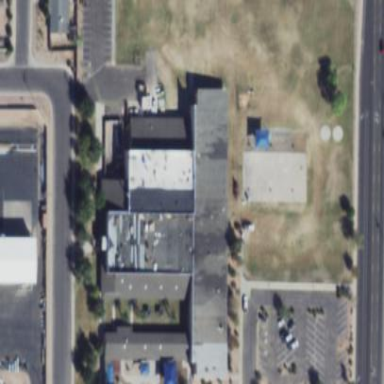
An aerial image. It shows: School building.